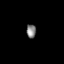
Tissue: skin
Cell type: Epithelial cells
Senescence score: 0.2468
Nuclear area (px): 127
Mean DAPI intensity: 131.354